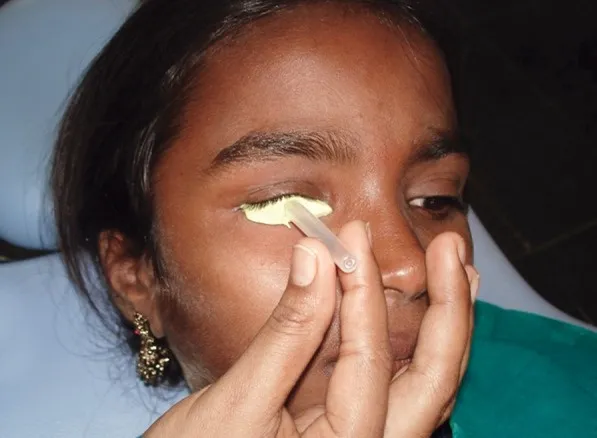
Impression of the socket with light bodied rubber base impression material.
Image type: medical_photograph (other_medical_photograph)